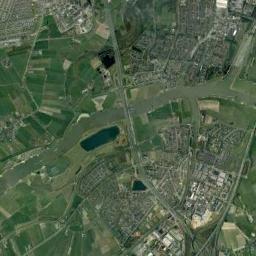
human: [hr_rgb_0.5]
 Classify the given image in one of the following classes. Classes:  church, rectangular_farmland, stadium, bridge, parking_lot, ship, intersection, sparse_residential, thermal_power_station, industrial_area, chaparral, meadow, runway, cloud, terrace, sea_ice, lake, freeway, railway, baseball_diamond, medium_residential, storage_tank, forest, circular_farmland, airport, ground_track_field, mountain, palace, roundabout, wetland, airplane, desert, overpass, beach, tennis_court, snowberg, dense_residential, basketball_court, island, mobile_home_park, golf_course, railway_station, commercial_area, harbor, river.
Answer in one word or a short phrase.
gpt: river